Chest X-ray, PA view. Patient: 61 years old, sex F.
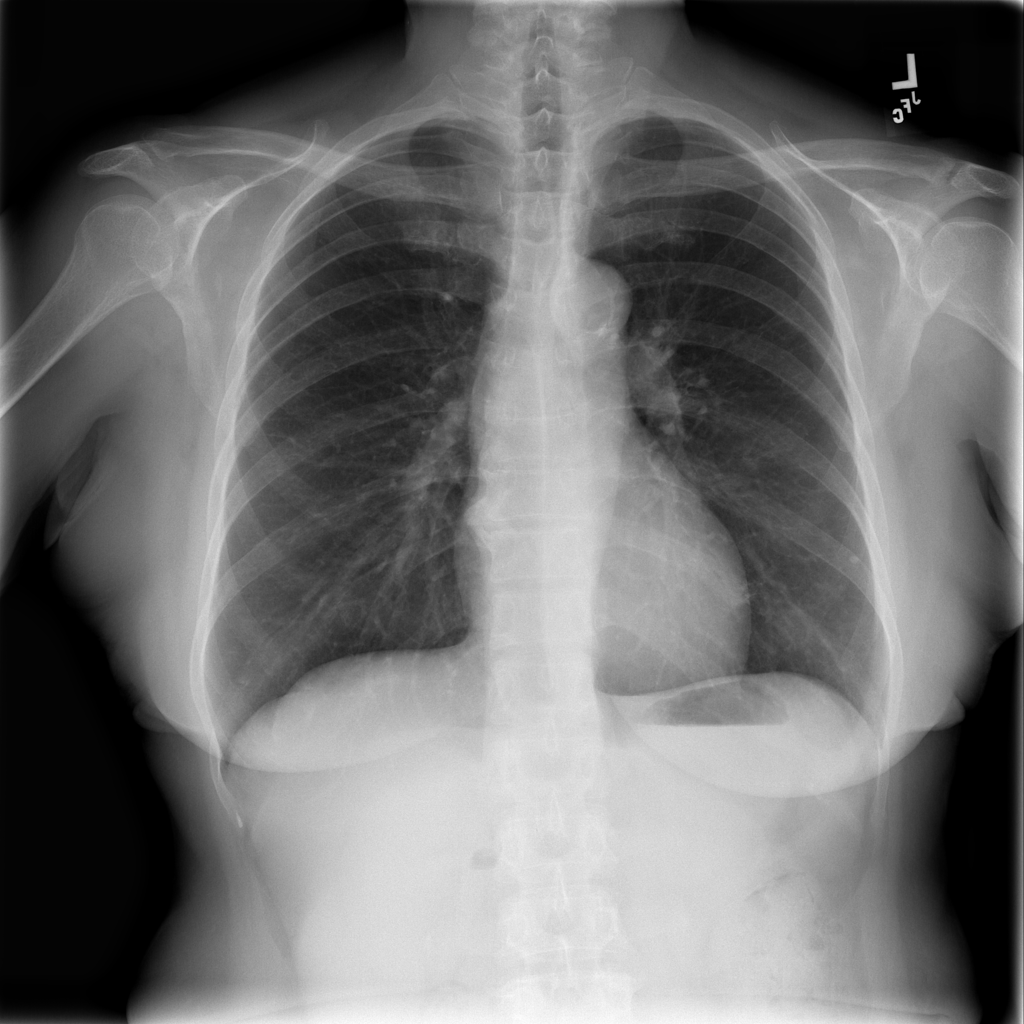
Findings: No Finding